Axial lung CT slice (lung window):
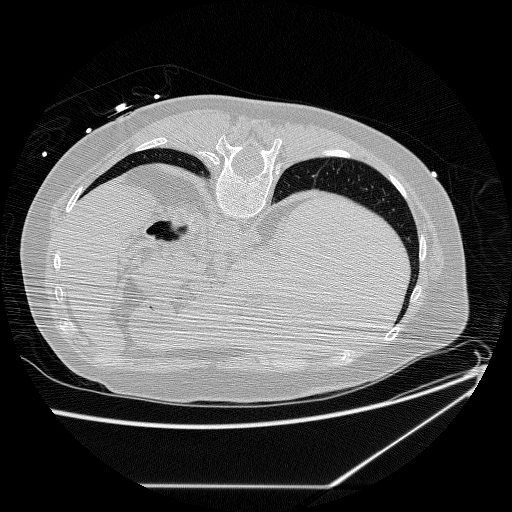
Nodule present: no